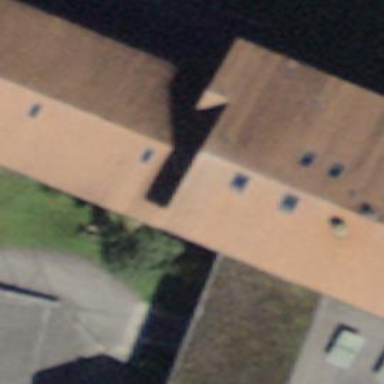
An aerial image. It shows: School building.